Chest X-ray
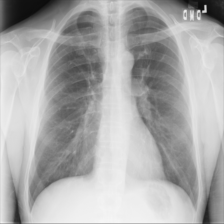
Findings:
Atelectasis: negative
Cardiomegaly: negative
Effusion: negative
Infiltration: negative
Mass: negative
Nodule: negative
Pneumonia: negative
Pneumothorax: negative
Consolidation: negative
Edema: negative
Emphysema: negative
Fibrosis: negative
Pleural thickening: negative
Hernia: negative